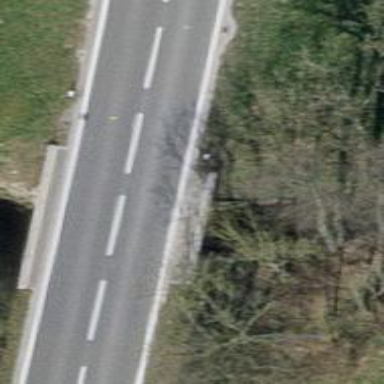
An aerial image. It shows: Tertiary road on asphalt surface crossing over bridge.